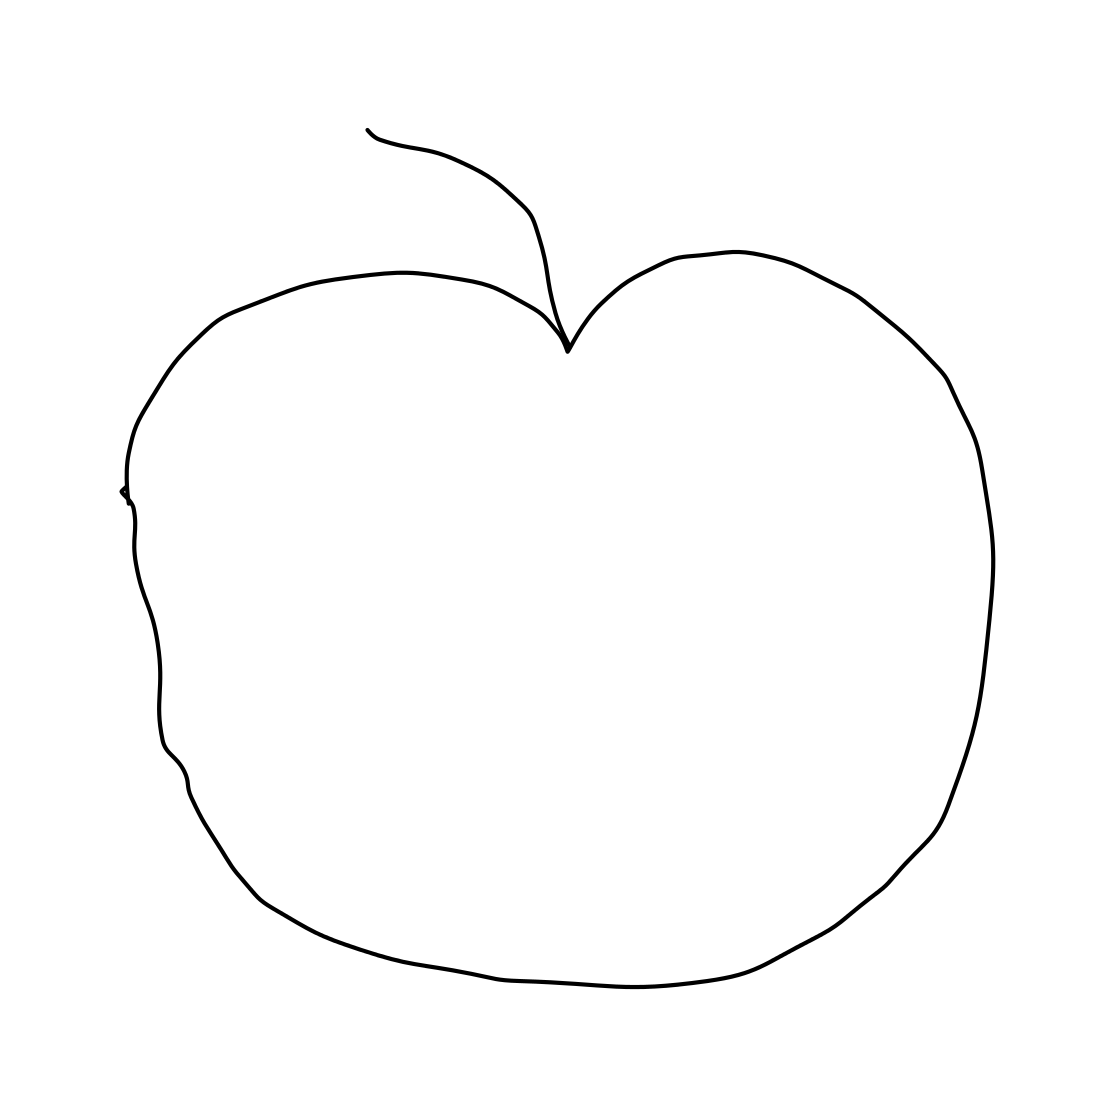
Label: tomato